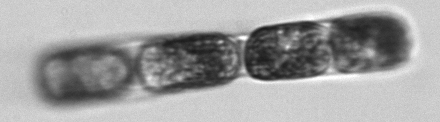
Label: Hemiaulus